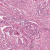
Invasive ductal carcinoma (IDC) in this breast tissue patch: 1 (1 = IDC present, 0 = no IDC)